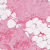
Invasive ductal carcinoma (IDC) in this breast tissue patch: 0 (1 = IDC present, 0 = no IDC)